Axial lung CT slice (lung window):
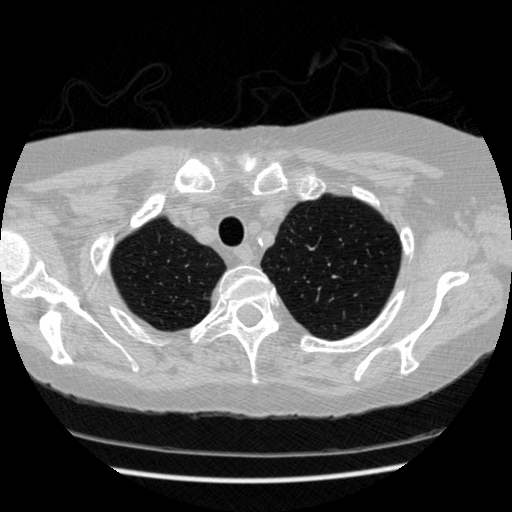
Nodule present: no